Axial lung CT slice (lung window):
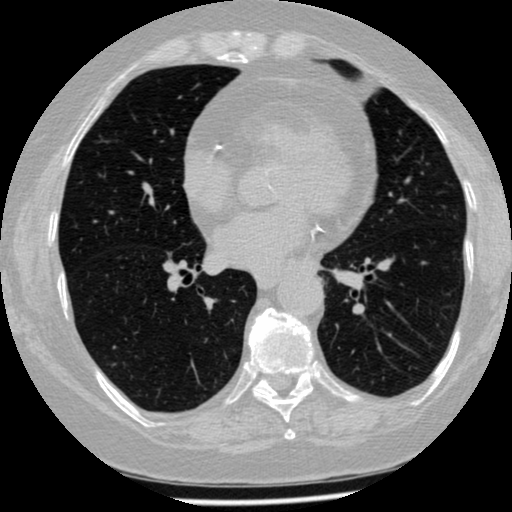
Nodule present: no